Question: I want to make a listinput popup just like Samsung has in their documentation:
<URL>
Like this:

but there is no information on how to implement this.
'''
$('#newName_popup').sfPopup({
text: 'Enter your name',
buttons: ['Ok', 'Cancel'],
timeout: 0,
defaultFocus: 0,
callback: function newNameCallback(selectedIndex){
alert('popup_callback');
if(selectedIndex == 0){
alert();
}
}
});
'''
How do I find names of all the properties (text, buttons, etc)?
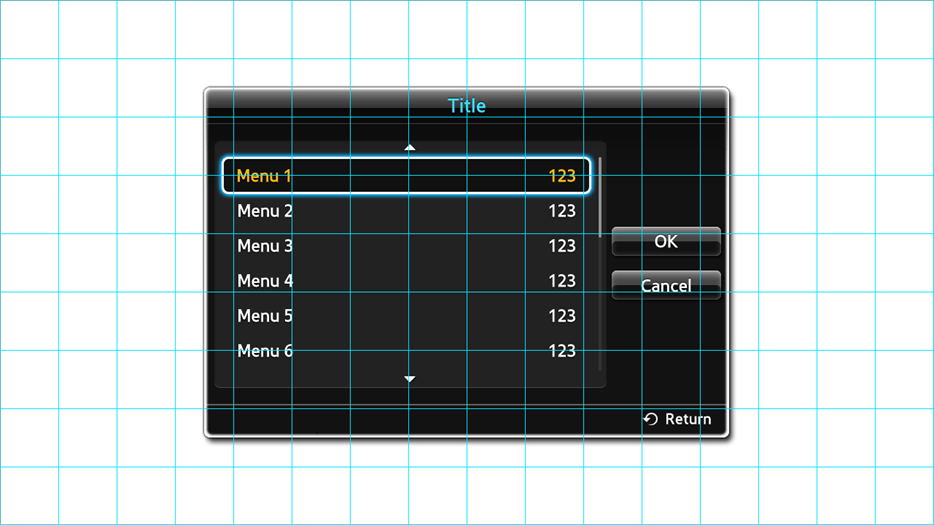
Answer: I gave up trying to change the input Samsung provides instead I made a small scene with transparent black background:
'''
sf.scene.show('CityPopup');
sf.scene.focus('CityPopup');
'''
'''
sf.scene.show('Scene1');
sf.scene.hide('CityPopup');
sf.scene.focus('Scene1');
'''
'''
background : rgba(0, 0, 0, 0.6);
'''